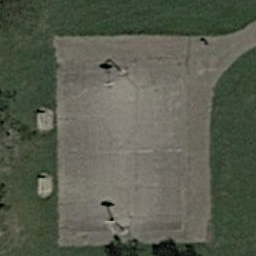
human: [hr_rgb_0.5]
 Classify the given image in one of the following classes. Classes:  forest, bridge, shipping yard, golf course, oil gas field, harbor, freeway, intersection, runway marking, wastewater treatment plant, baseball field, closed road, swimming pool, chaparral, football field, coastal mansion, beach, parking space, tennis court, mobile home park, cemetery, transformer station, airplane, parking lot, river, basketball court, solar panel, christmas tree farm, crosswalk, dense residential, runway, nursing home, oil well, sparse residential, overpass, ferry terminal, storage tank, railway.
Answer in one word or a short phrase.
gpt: basketball court